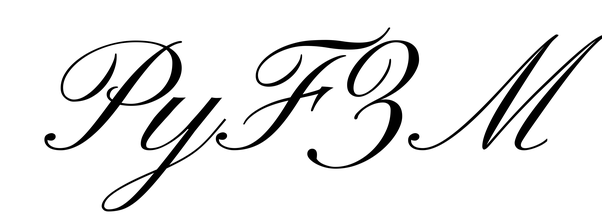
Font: PinyonScript-Regular